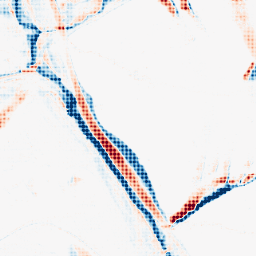
Category: morphological
Decomposition family: morphological_rect
Decomposition parameters: operation: average
width: 20
height: 3
Upsampling method: sinc_blackman
Upsampling parameters: scale: 4
kernel_size: 4
Upsampling scale: 4